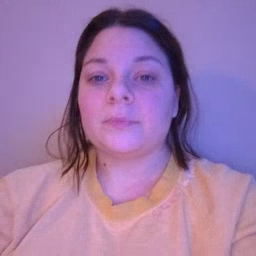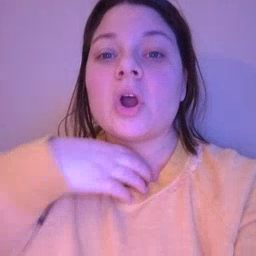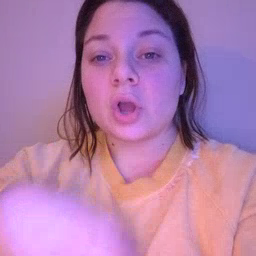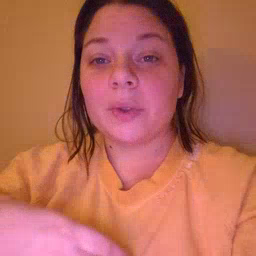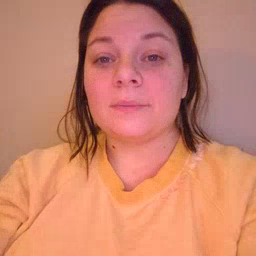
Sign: hungry